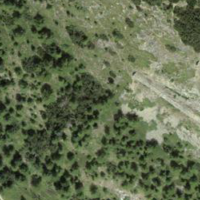
EUNIS habitat code: 43
Species observed at this site:
Campanula barbata